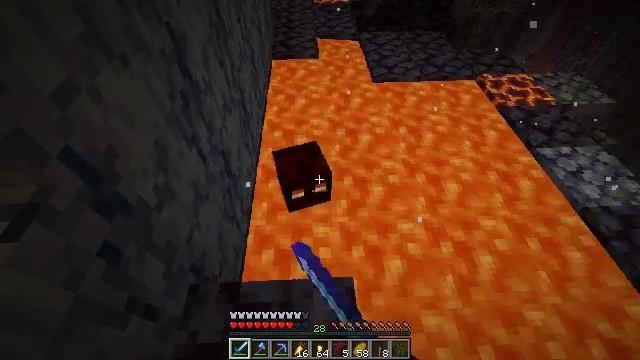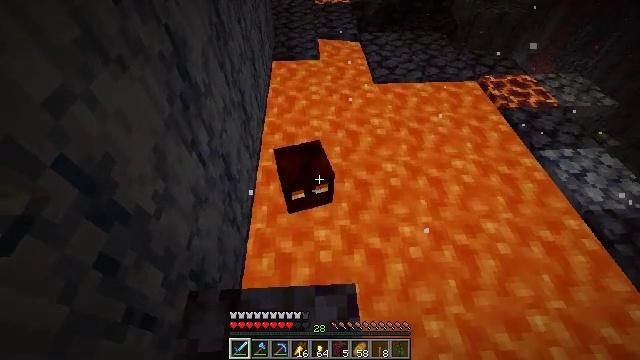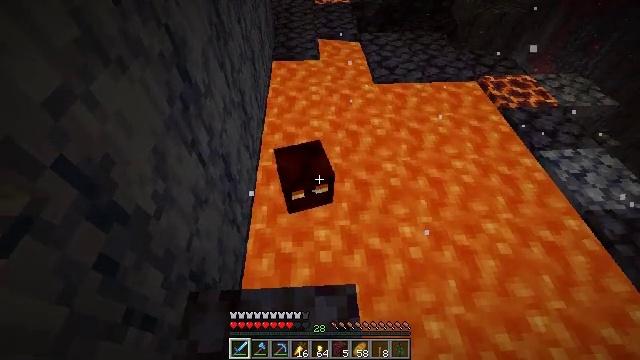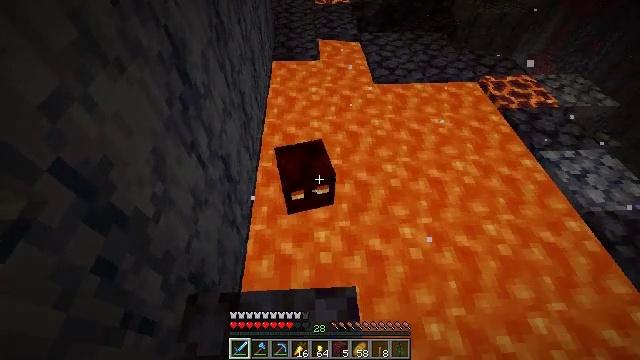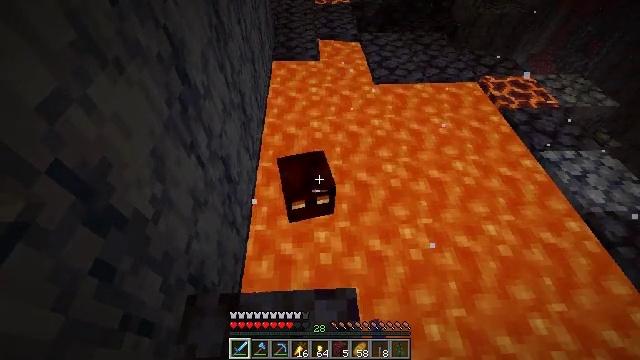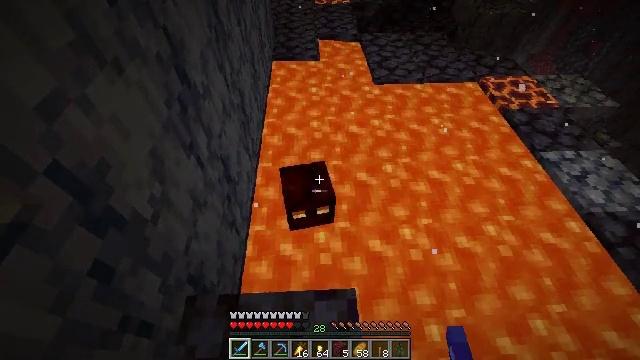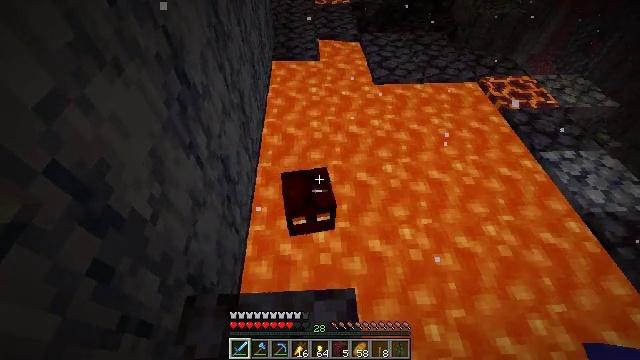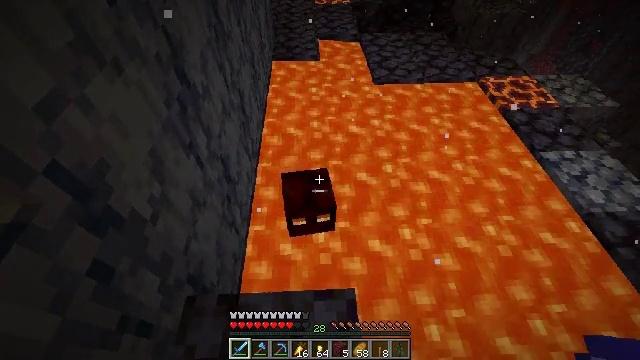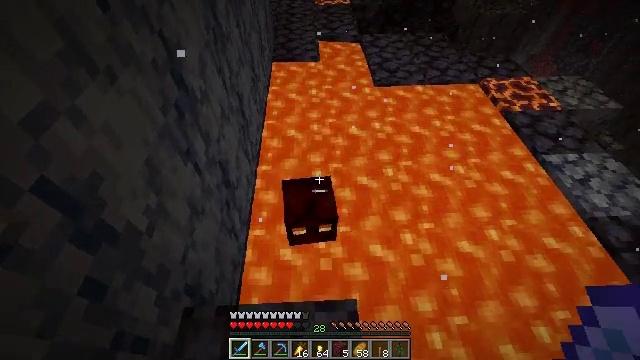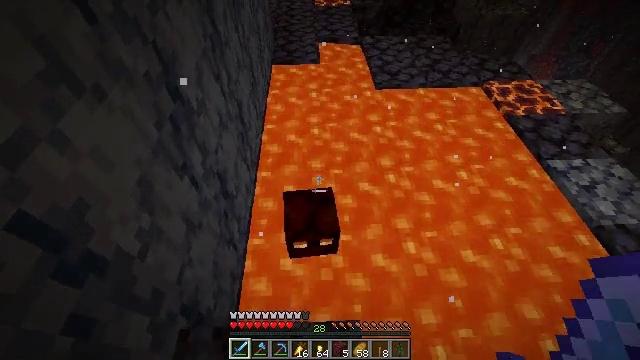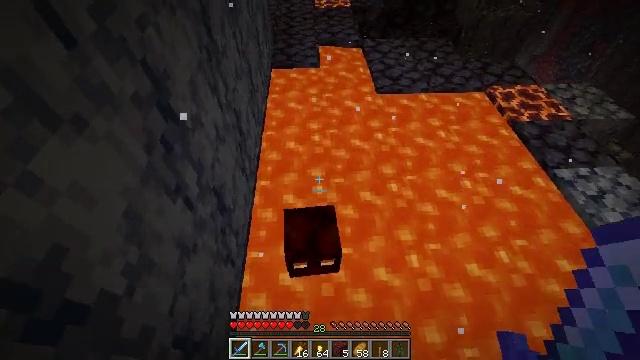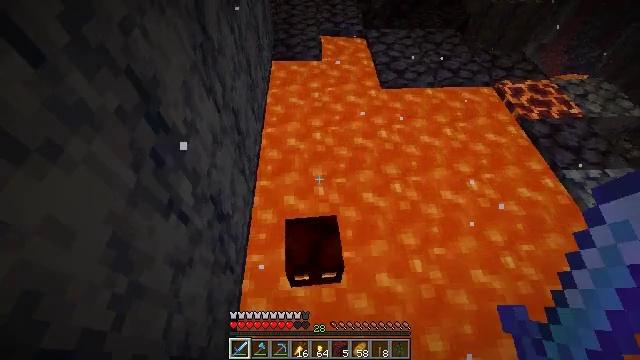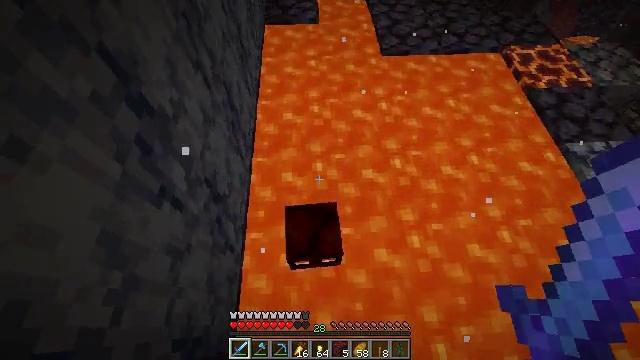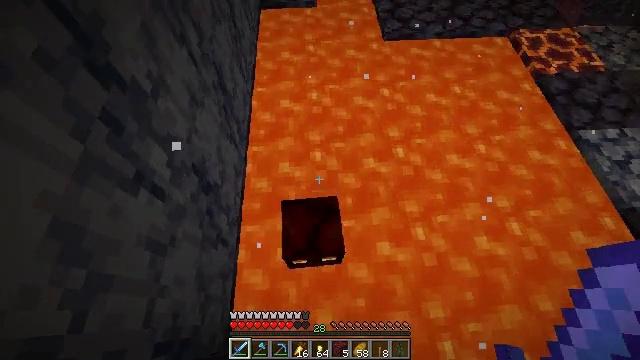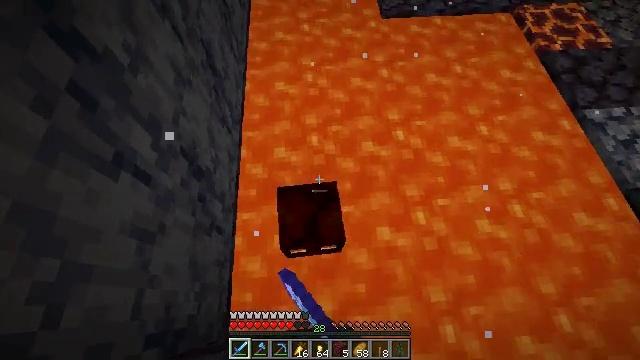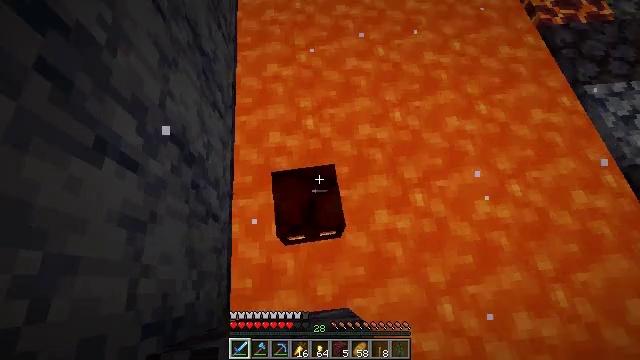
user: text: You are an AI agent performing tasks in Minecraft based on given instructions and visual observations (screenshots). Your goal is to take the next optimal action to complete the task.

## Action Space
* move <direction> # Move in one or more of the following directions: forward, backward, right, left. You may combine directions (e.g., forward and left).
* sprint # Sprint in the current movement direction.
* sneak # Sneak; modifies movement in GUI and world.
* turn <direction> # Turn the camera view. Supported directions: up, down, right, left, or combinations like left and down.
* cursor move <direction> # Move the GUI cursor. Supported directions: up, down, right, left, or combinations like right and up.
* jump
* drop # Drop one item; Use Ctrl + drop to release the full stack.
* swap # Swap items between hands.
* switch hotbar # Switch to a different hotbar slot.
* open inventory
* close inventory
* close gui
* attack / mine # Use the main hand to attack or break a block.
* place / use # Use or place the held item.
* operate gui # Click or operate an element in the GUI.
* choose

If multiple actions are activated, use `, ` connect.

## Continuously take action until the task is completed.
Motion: motion action
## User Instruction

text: Kill a magma cube.
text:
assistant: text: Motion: attack / mine
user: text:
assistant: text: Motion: no_op
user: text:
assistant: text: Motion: no_op
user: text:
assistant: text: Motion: no_op
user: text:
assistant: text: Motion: no_op
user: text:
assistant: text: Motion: no_op
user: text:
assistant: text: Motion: no_op
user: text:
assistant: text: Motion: move forward
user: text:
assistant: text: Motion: move forward
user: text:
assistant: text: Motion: move forward
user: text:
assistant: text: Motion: turn down
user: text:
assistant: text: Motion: sneak, turn down
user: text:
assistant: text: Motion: sneak, turn down, attack / mine
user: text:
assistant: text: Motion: sneak, turn right and down, attack / mine
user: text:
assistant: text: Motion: sneak, turn right and down, attack / mine
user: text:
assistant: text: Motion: sneak, turn right and down, attack / mine
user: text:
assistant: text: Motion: sneak
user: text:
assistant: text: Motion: sneak